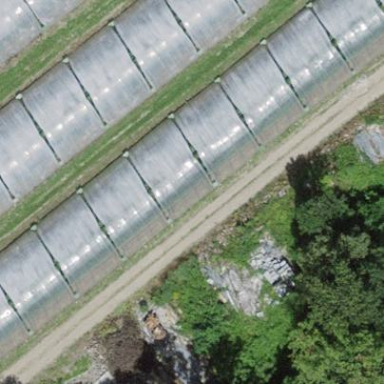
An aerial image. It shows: Greenhouse.